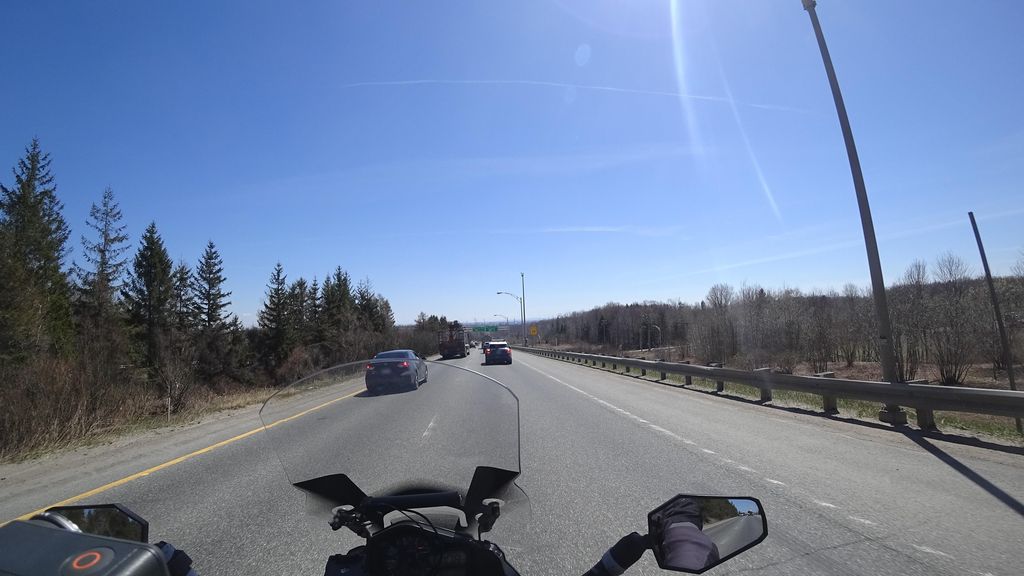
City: quebec_city